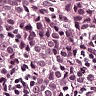
Metastatic tissue present: yes